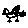
Label: bird